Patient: sex F, age 75
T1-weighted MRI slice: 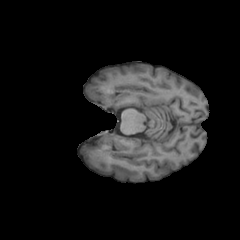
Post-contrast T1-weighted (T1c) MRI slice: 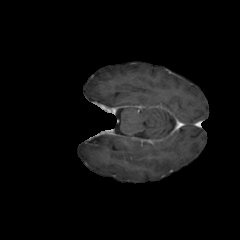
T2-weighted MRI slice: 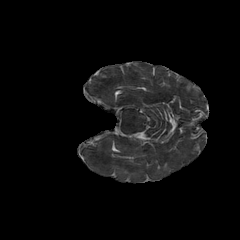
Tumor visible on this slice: no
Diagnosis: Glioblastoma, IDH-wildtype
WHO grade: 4